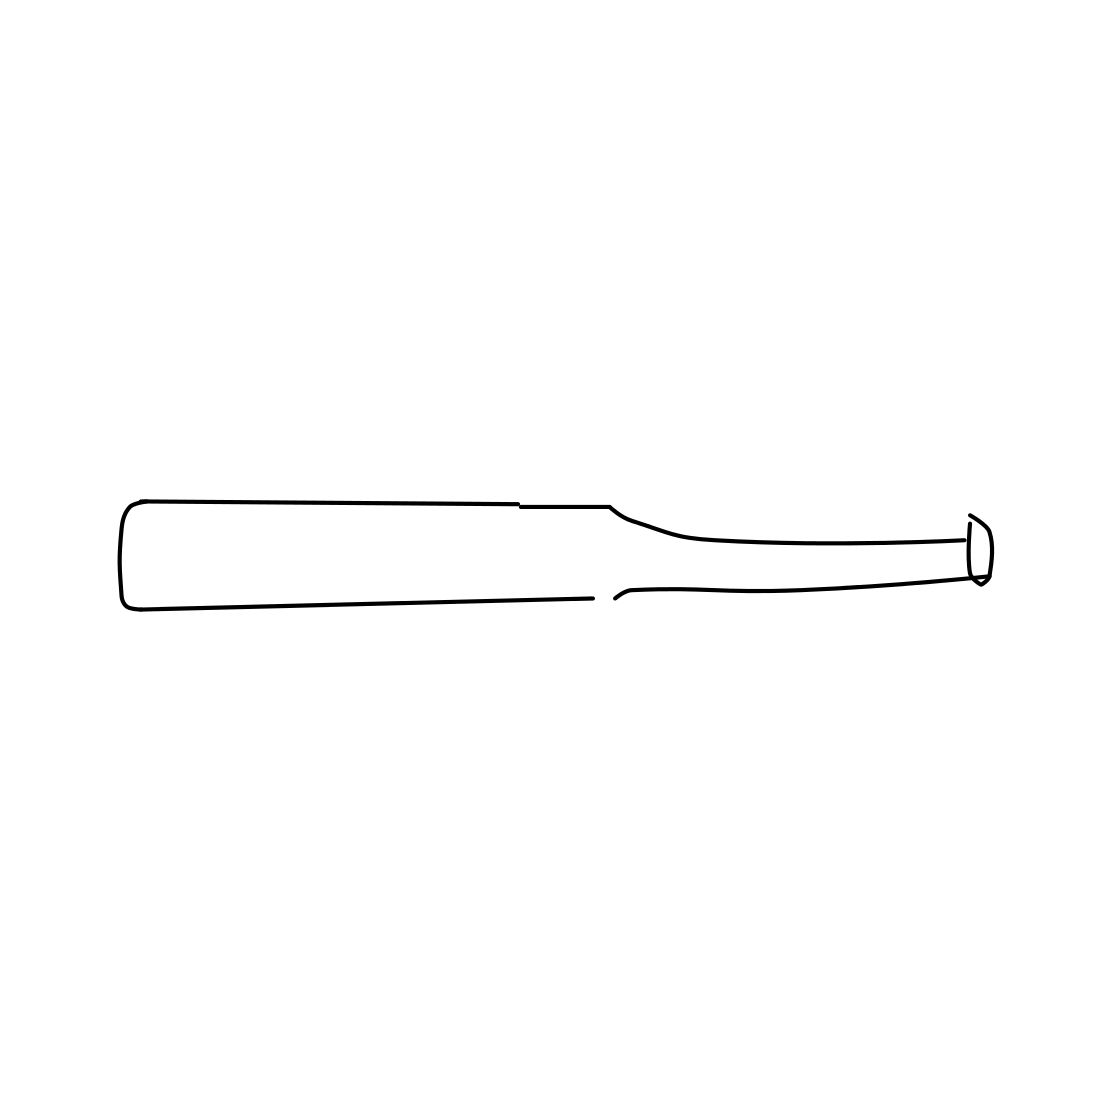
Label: baseball bat